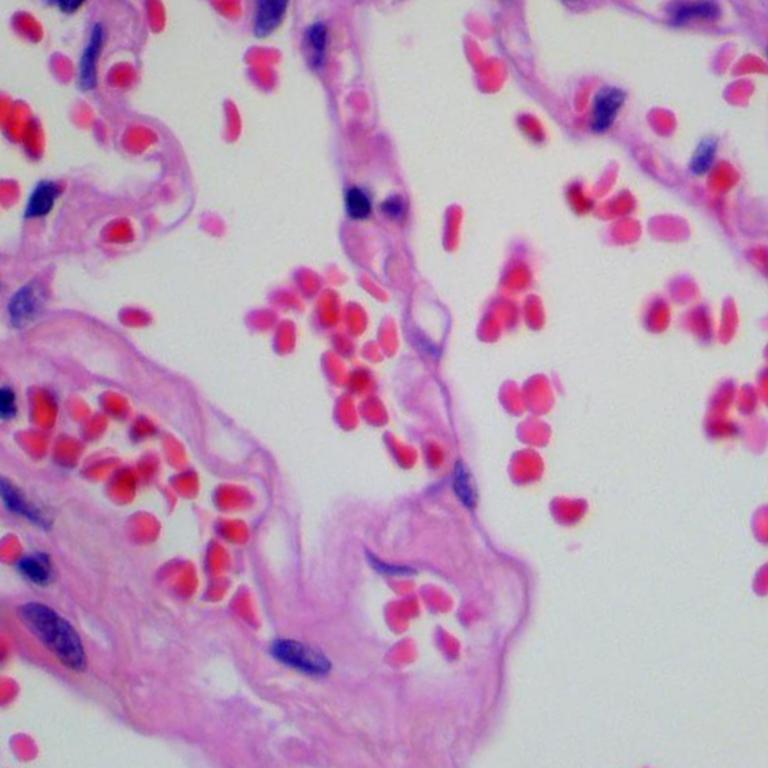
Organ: lung
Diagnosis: benign